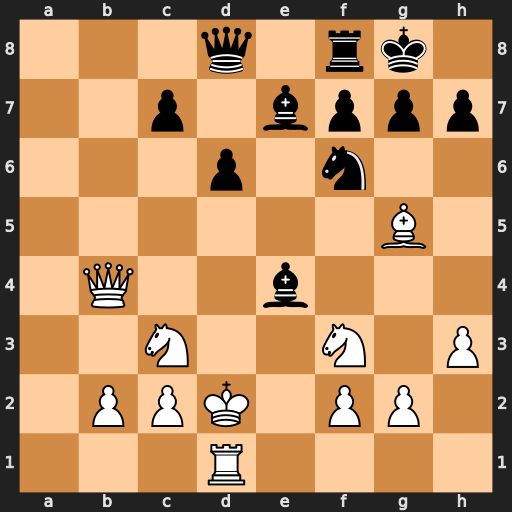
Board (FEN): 3q1rk1/2p1bppp/3p1n2/6B1/1Q2b3/2N2N1P/1PPK1PP1/3R4
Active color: w
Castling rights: -
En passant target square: -
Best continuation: Bxf6 Bxf3 Bxe7 Qxe7 gxf3